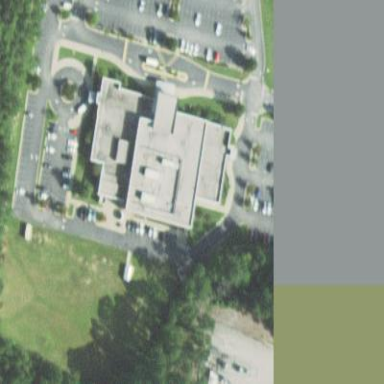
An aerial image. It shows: Hospital building.